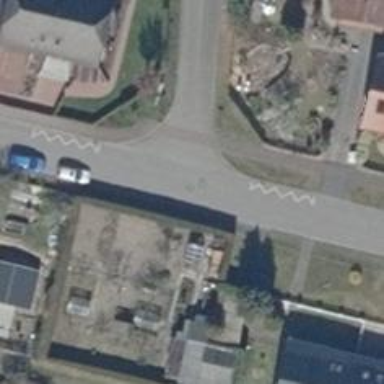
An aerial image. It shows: Living street.